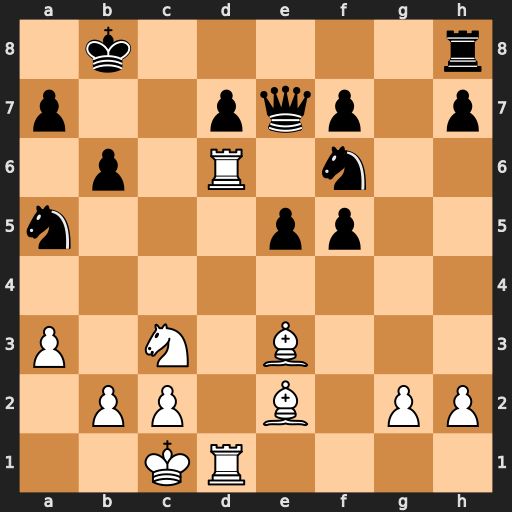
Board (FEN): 1k5r/p2pqp1p/1p1R1n2/n3pp2/8/P1N1B3/1PP1B1PP/2KR4
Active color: w
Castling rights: -
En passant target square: -
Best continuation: Bg5 Qxd6 Rxd6